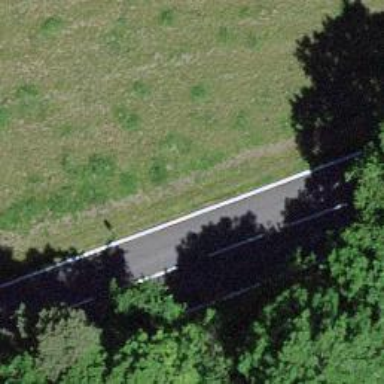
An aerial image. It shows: Asphalt road classified as tertiary.